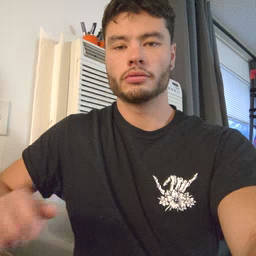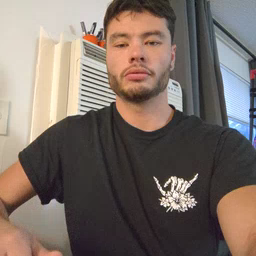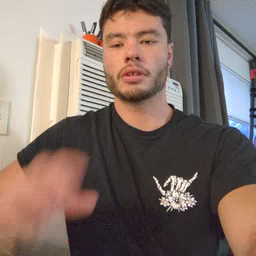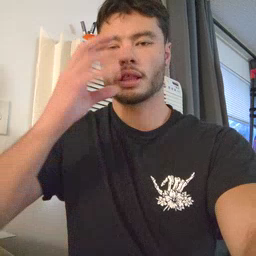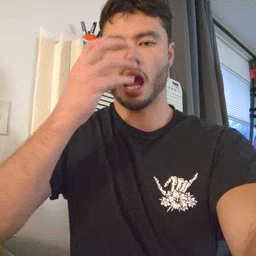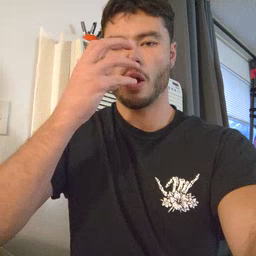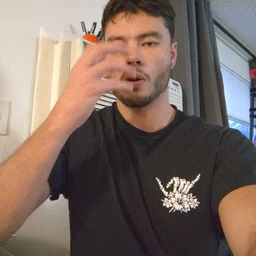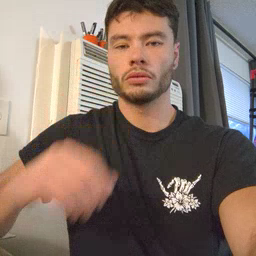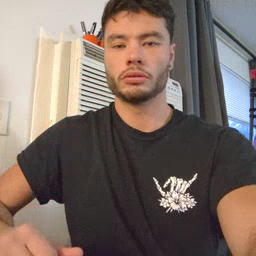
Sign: clown